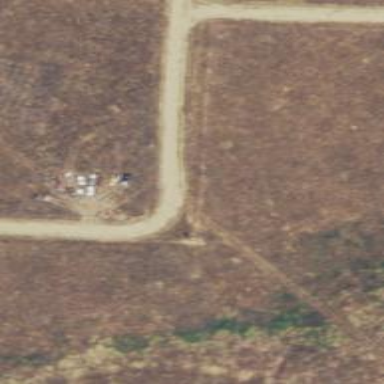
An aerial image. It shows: Track road.